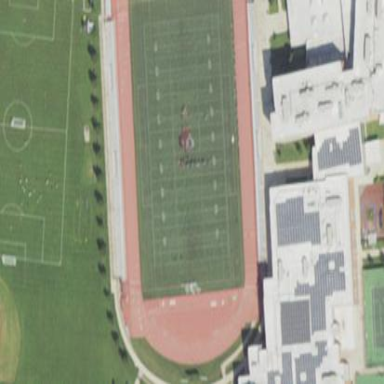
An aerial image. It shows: American football pitch with turf surface.